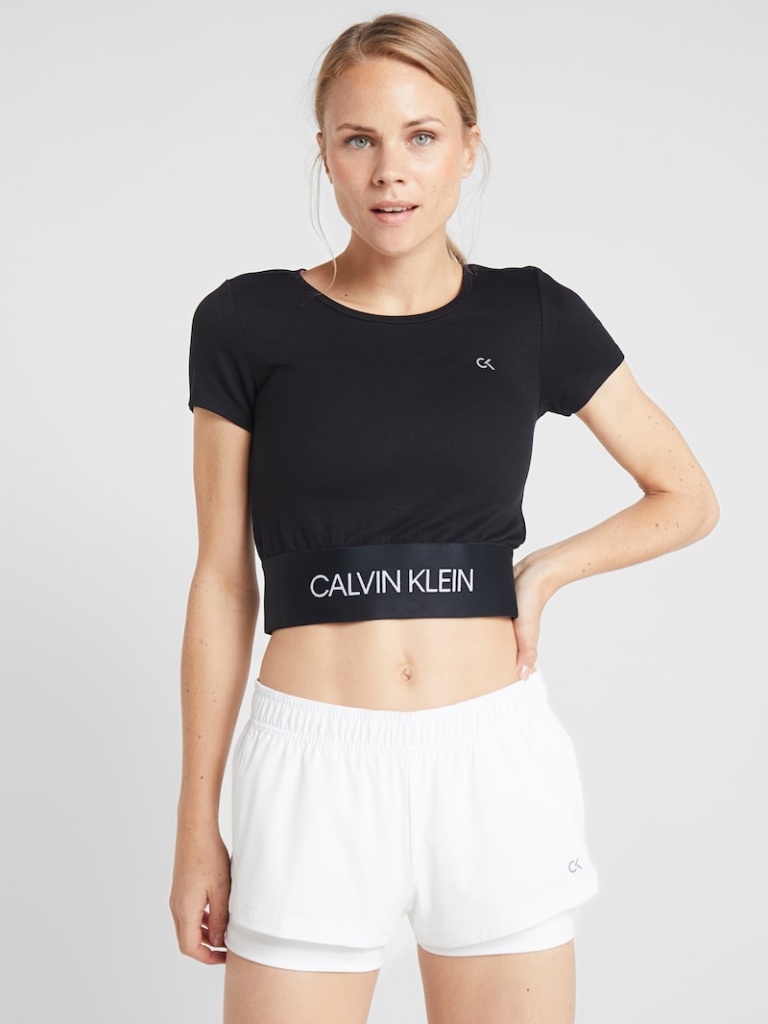
cotton tight short sleeve cropped length Untucked crew t-shirt